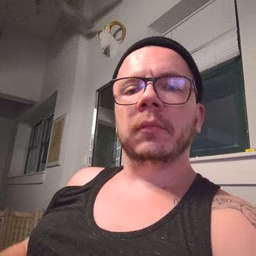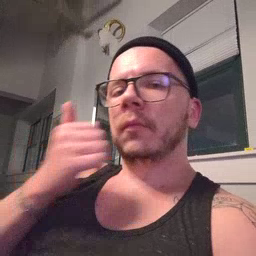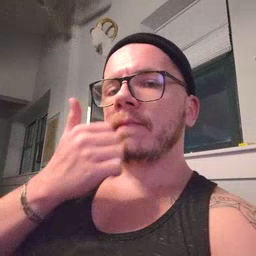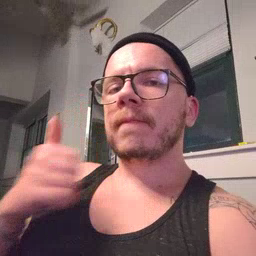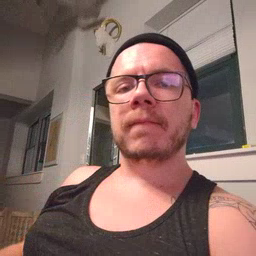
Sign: underwear